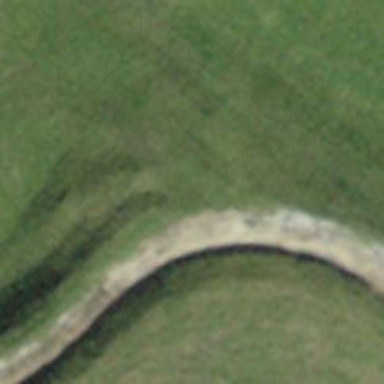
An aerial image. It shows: Track with grass surface of grade 2 quality.